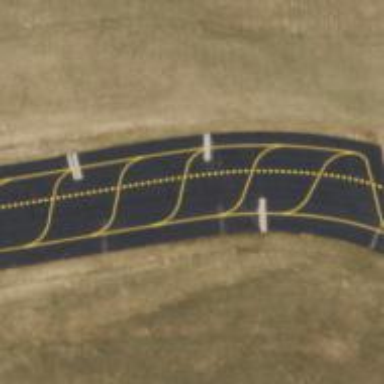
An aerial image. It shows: Image of taxiway at airport.